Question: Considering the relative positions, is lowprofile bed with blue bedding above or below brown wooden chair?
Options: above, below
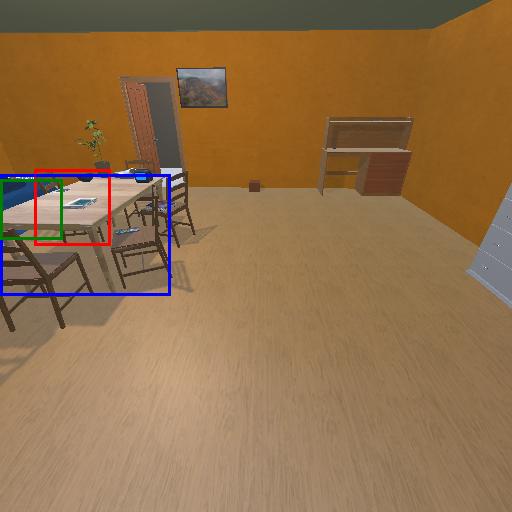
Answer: above